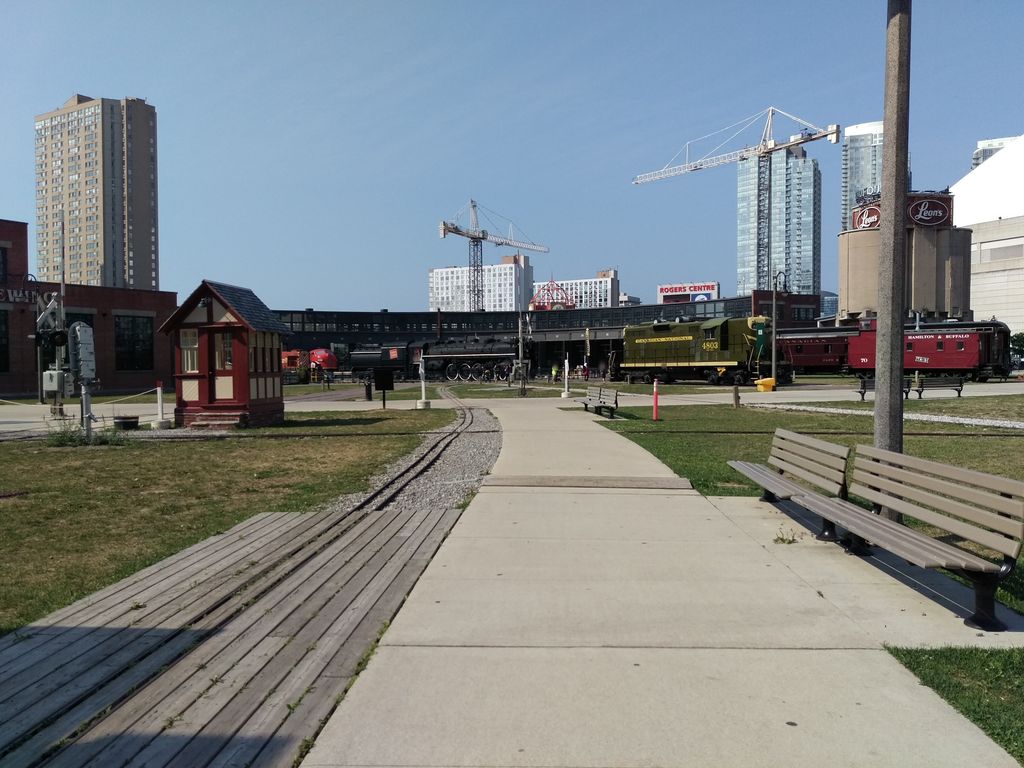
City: toronto